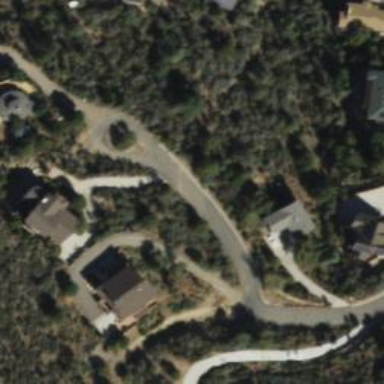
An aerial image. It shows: Residential road.